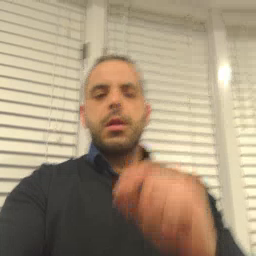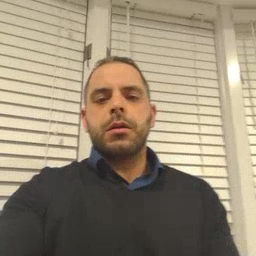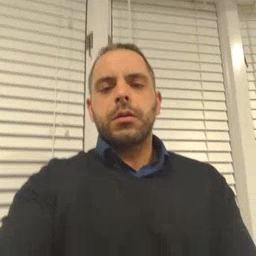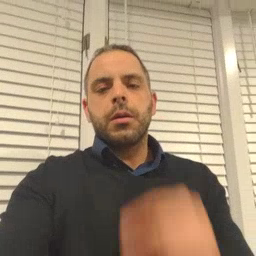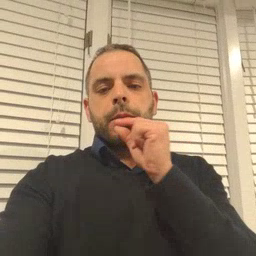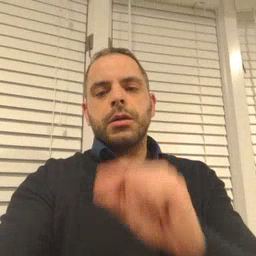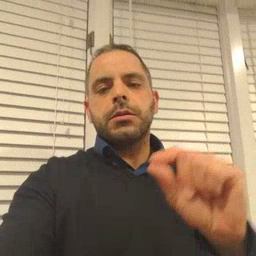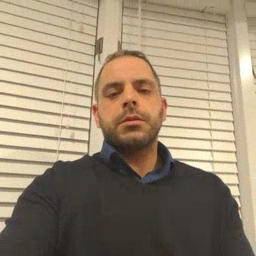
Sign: pen